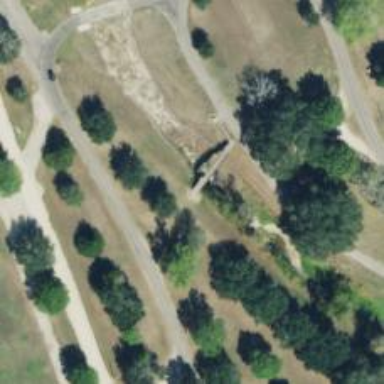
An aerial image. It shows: Footway bridge.